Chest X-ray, AP view. Patient: 44 years old, sex M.
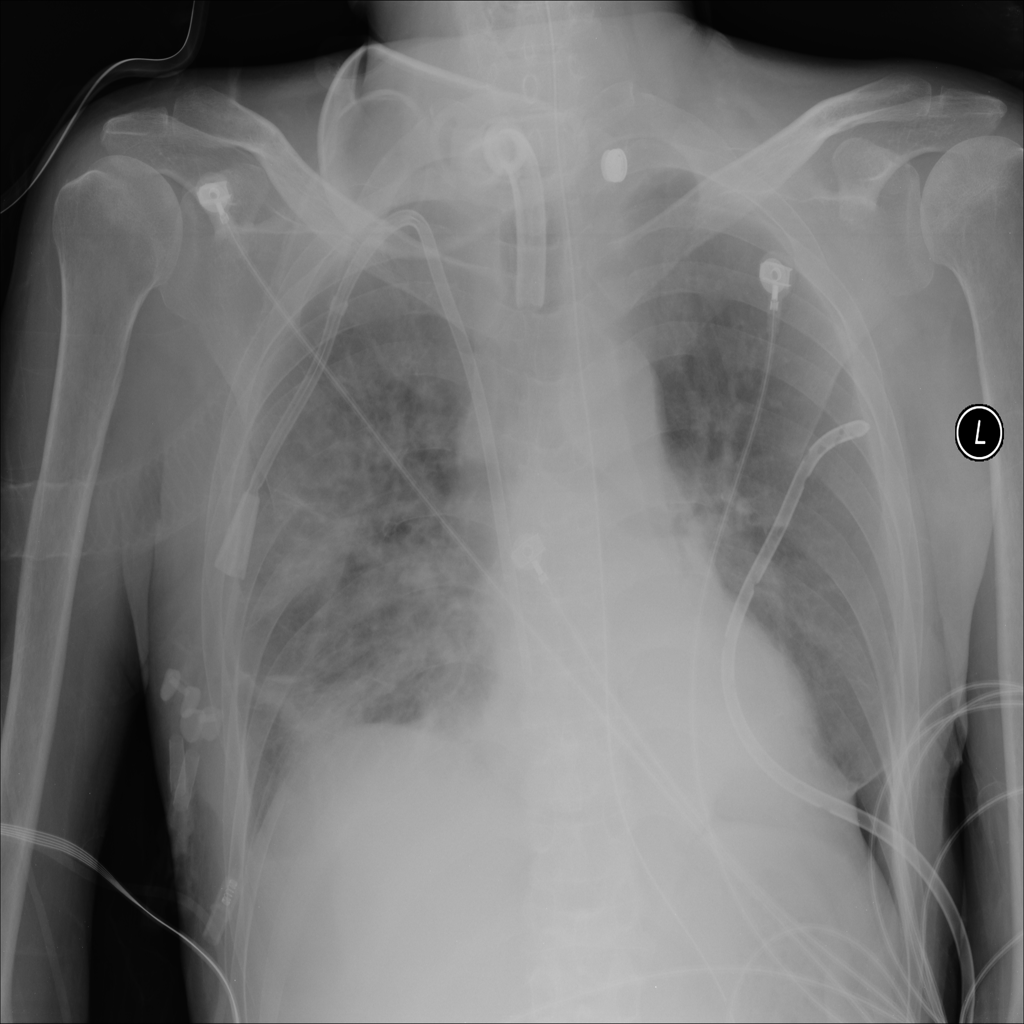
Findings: Atelectasis, Infiltration, Pneumothorax